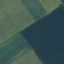
Label: AnnualCrop